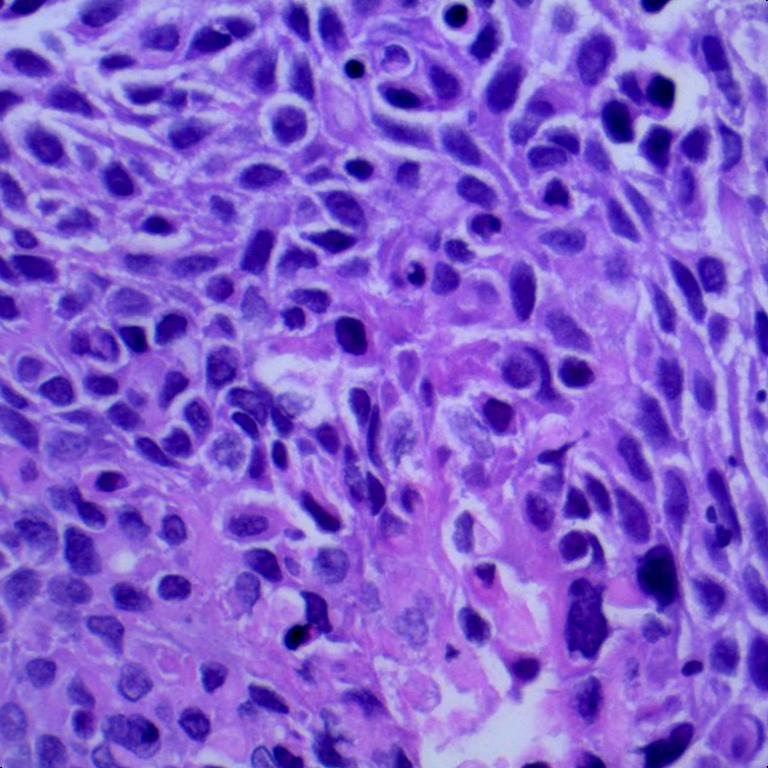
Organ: lung
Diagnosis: squamous carcinomas